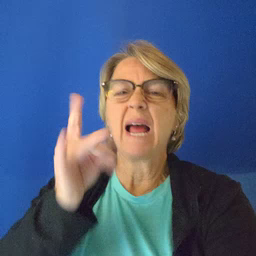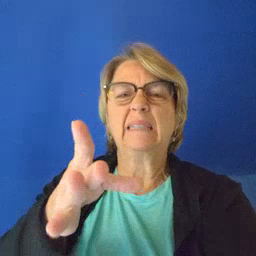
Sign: hate